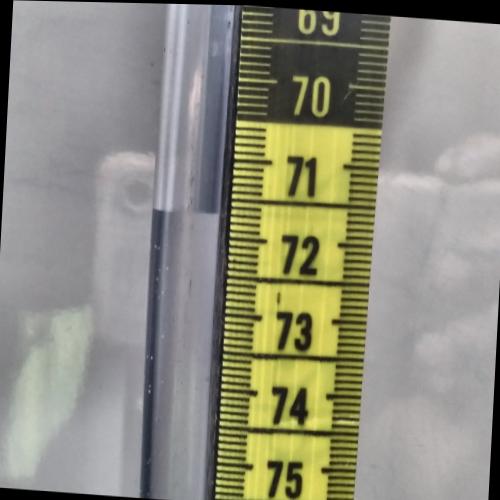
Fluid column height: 71.7 cm